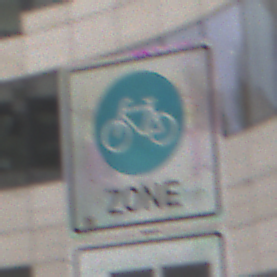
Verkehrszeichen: BeginnFahrradzone
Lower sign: MehrspurigeFahrzeugeFrei4
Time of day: Midday
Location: Outdoor (Urban)
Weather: Overcast
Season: NotSpecified
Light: Natural